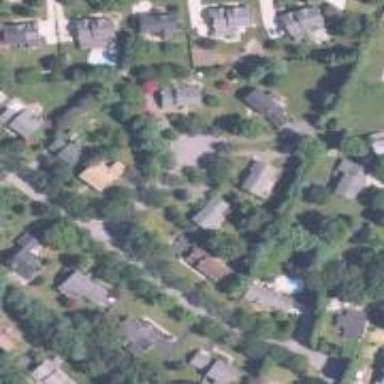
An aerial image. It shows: Residential road.